Field crop: maize
Growth stage: 1
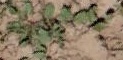
Species: convolvulus